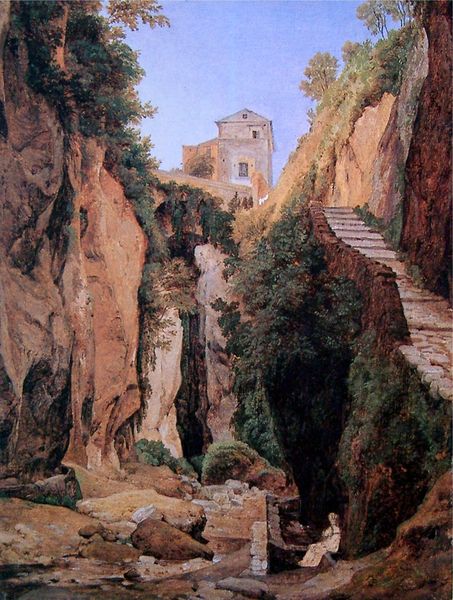
Titel: Schlucht bei Sorrent
Künstler: Heinrich Reinhold
Standort: Hamburg
Institution: Hamburger Kunsthalle
Schlagwörter: baum, berg, blau, blätter, felsen, gemälde, himmel, laub, schatten, wasser, weiß, bäume, fluss, gelb, grün, landschaft, ocker, sitzen, braun, fenster, frau, grau, hell, hintergrund, kleid, licht, schwarz, vordergrund, dach, gebäude, haus, rot, weg, beige, malerei, mensch, stein, steine, bach, strauch, busch, büsche, einsam, gebüsch, kirche, sträucher, figur, gewand, sitzend, person, pflanzen, gotik, höhle, tal, wald, wasserfall, hellblau, farbig, italien, pflaster, abhang, berge, fels, felswand, hang, steilhang, mauer, geröll, schlucht, steil, rast, romantik, treppe, treppen, vorsprung, sitzende, sitzt, stufe, stufen, allein, gestalt, klippe, foto, unten, treppenstufen, ruine, gewölbe, burg, kreuz, flussbett, festung, moos, abgrund, schwarzweiss, gemäuer, efeu, gotisch, kreuzgrat, wanderer, back, grotte, kapelle, versteck, gesträuch, steig, aufstieg, grat, höhleneingang, felsten, schhlucht, moose, quelle, stiege, einsiedler, bachbett, felswände, einsiedelei, italein, felsental, kreugrad